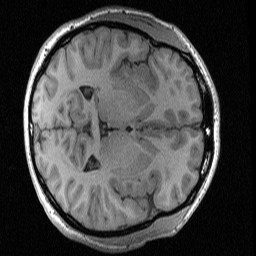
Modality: T1w
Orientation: axial